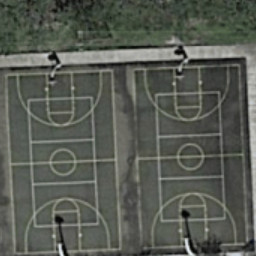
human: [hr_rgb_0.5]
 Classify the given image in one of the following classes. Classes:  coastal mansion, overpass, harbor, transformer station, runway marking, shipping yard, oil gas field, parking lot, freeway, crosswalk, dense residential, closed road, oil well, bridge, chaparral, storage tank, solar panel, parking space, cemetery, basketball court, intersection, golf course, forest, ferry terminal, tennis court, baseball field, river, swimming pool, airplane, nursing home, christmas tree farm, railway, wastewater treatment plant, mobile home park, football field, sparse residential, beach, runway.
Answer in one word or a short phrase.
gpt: basketball court